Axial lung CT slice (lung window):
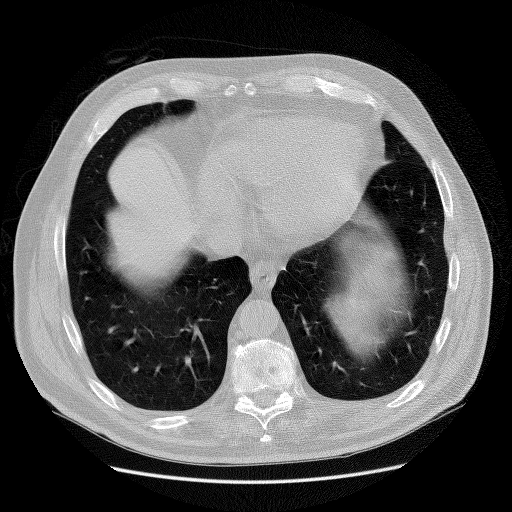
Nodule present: no